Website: home-depot
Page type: customer-info-address
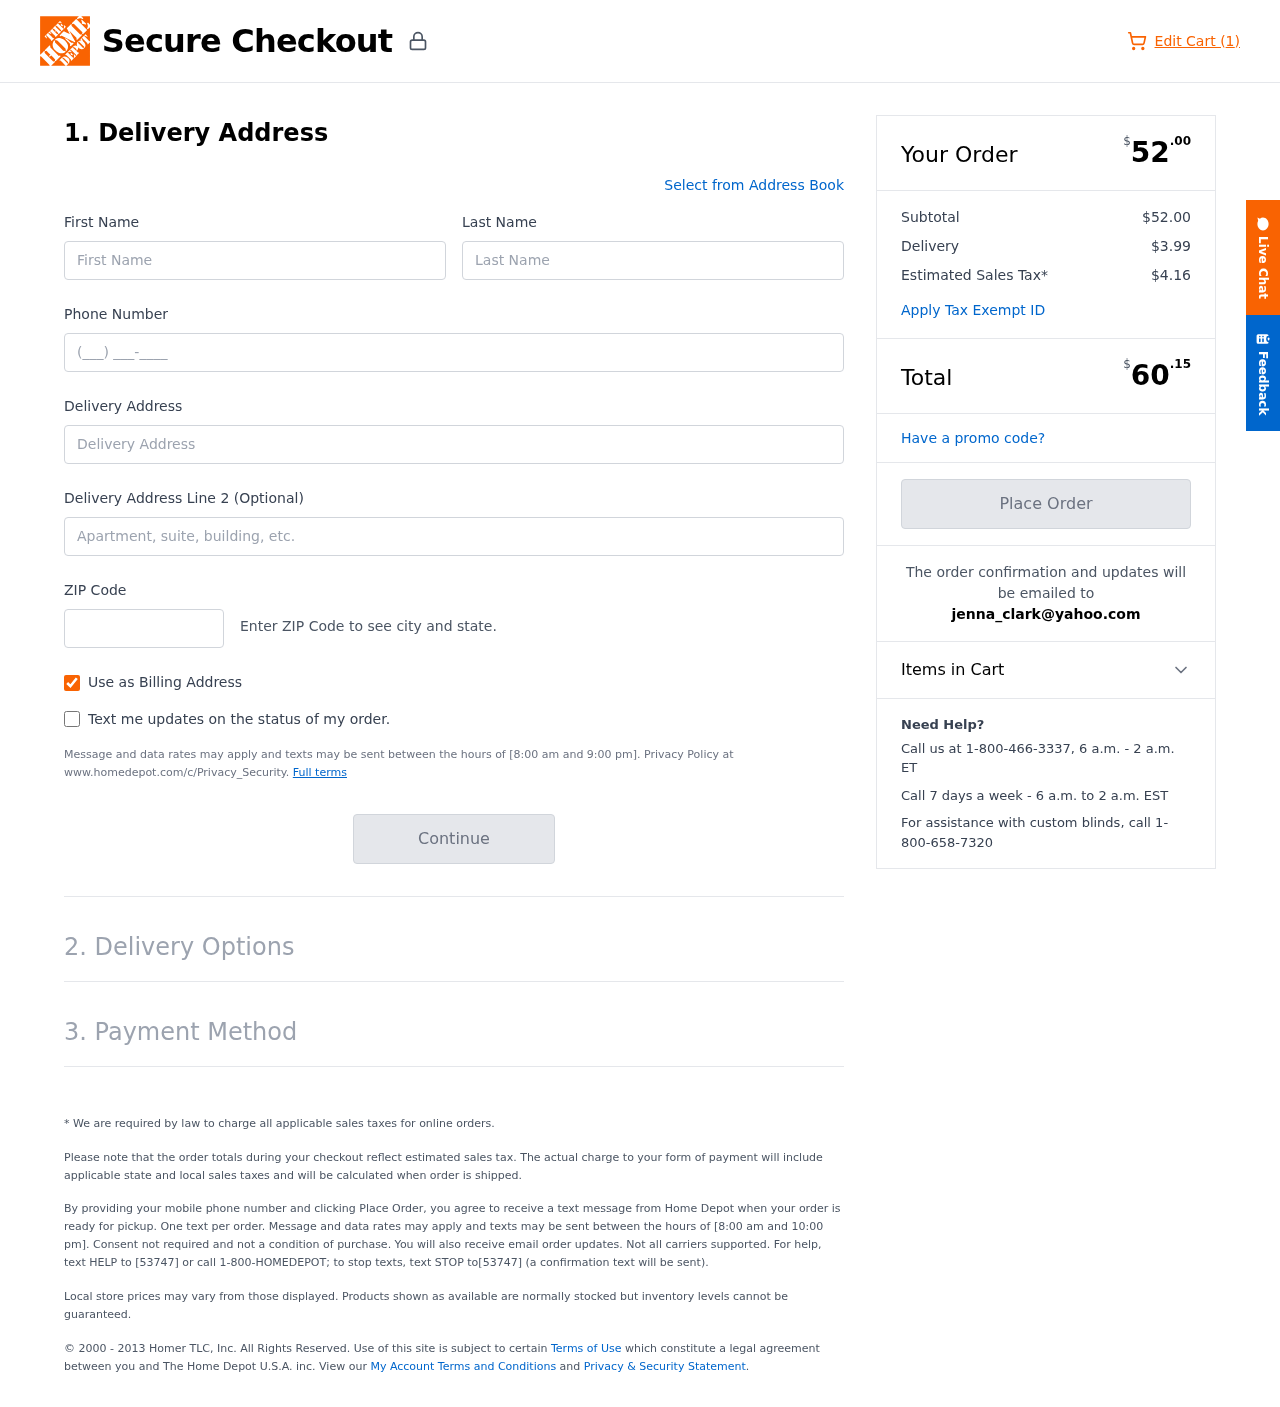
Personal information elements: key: PII_EMAIL
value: jenna_clark@yahoo.com
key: PII_FIRSTNAME
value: Jenna
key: PII_LASTNAME
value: Clark
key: PII_PHONE
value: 6903769780
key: PII_POSTCODE
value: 42909
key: PII_STREET
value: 392 Joshua Loaf Suite 984
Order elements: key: ORDER_NUM_ITEMS
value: Edit Cart (1)
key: ORDER_SUBTOTAL_HEADER
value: $52.00
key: ORDER_SUBTOTAL
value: $52.00
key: ORDER_SHIPPING_COST
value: $3.99
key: ORDER_TAX
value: $4.16
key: ORDER_TOTAL2
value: $60.15